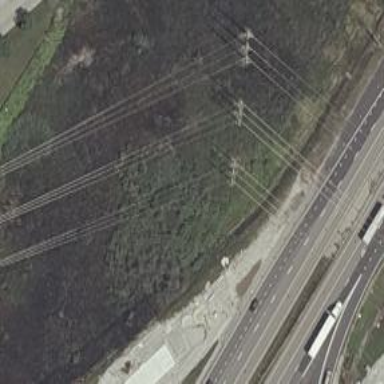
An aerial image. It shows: H-frame designed tower for power lines.